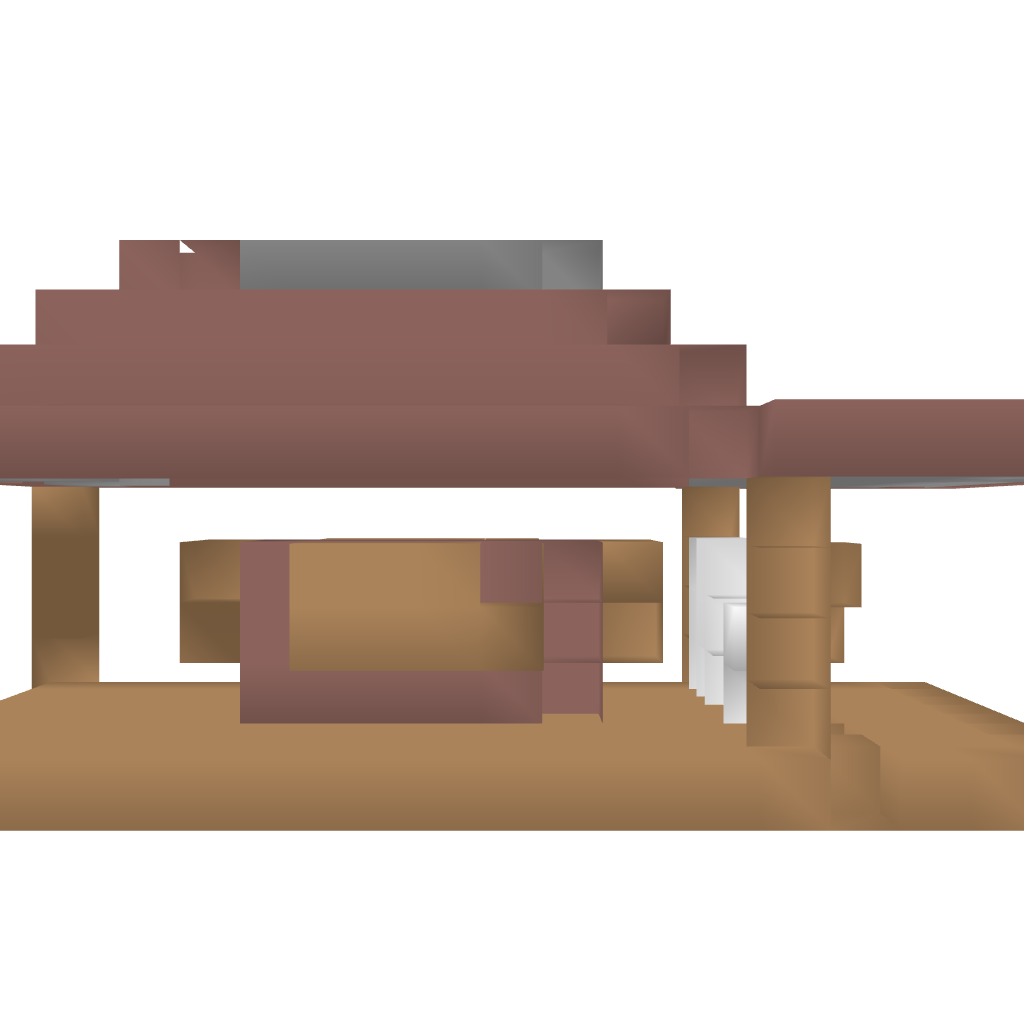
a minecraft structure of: Small Shop with Redstone Lighting good quality